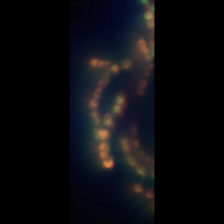
Taxon: Chaetoceros
Group: Diatoms